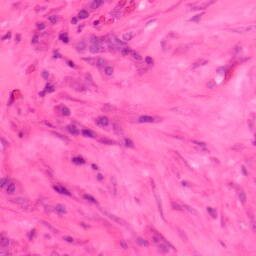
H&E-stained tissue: Colon